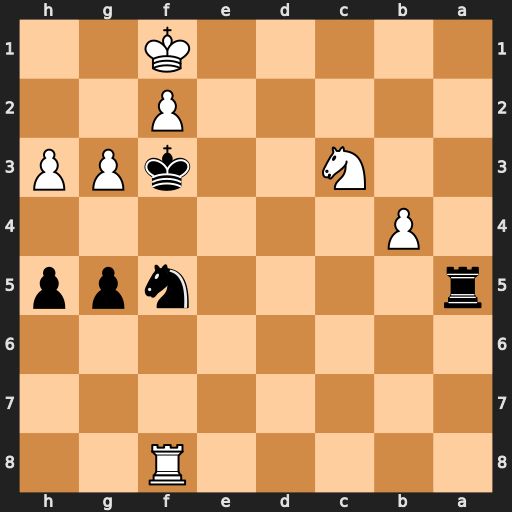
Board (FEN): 5R2/8/8/r4npp/1P6/2N2kPP/5P2/5K2
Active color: b
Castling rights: -
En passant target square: -
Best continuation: Ra1+ Nd1 Rxd1#